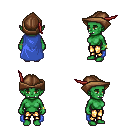
a pixel art fantasy rpg character, female body template, orc, green skin, blue cape, gold greaves, gray short mohawk hairstyle, leather cap, bracelets, four views (front, back, left, right), 2x2 character sprite sheet, small pixel art, hard edges, no anti-aliasing